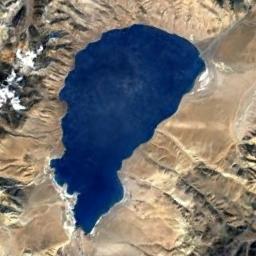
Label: lake